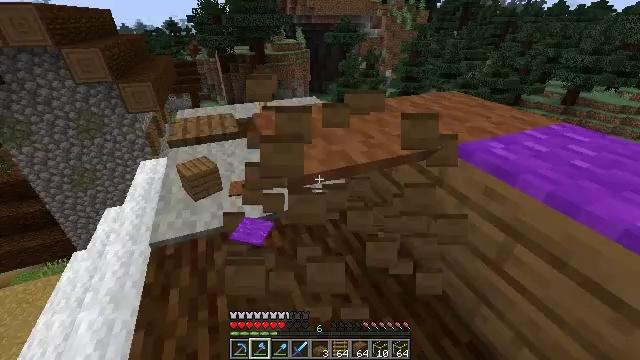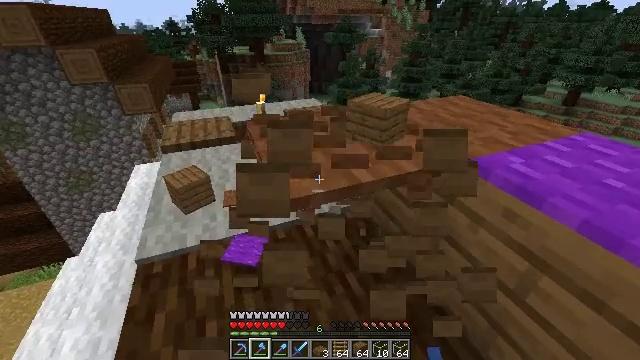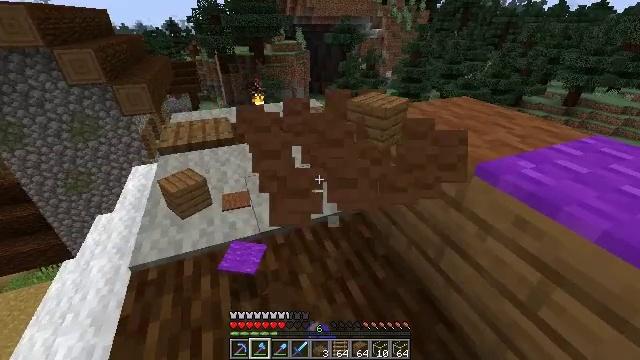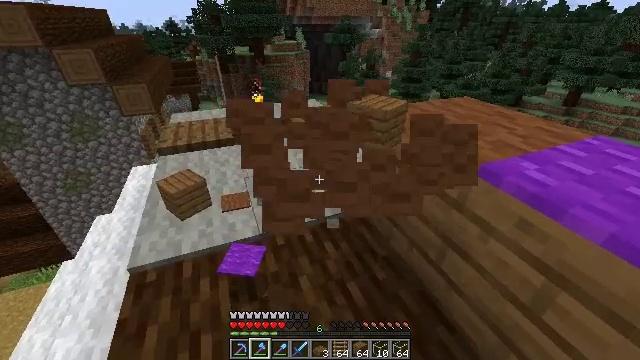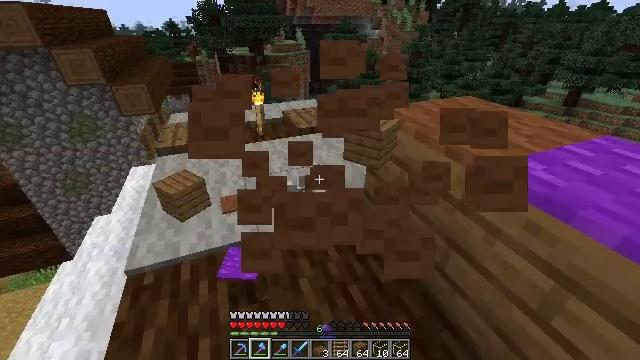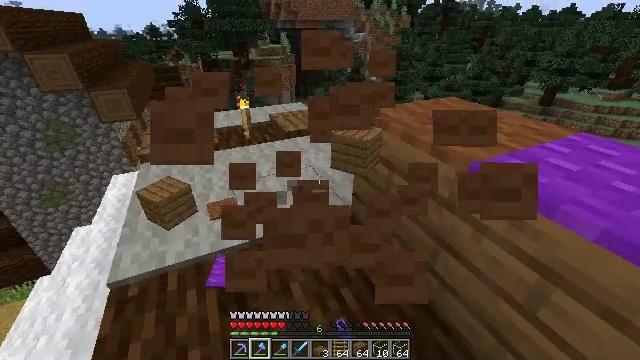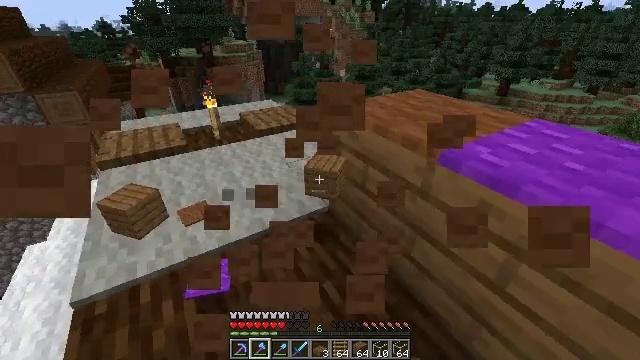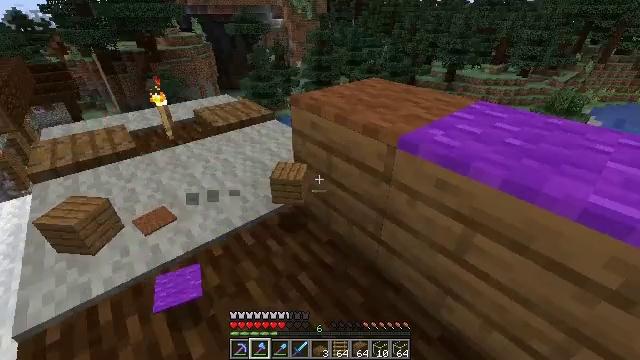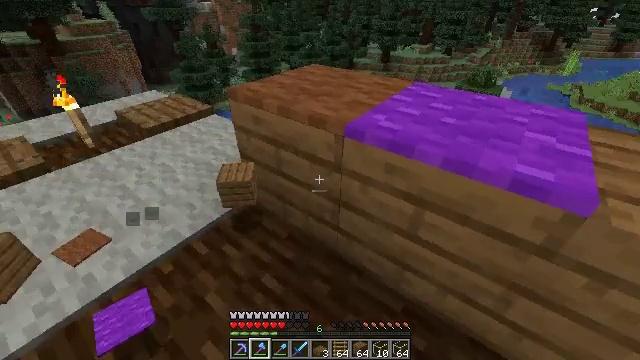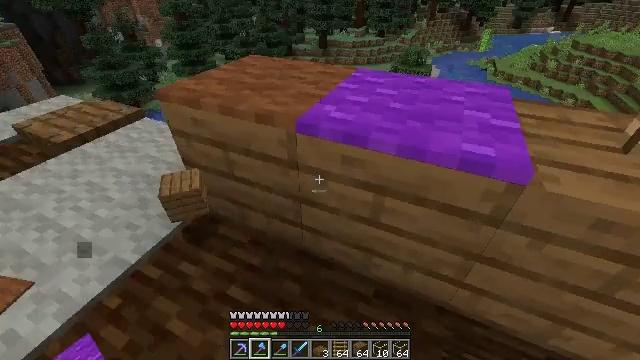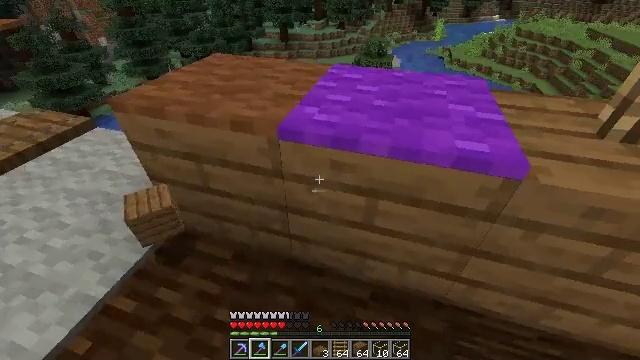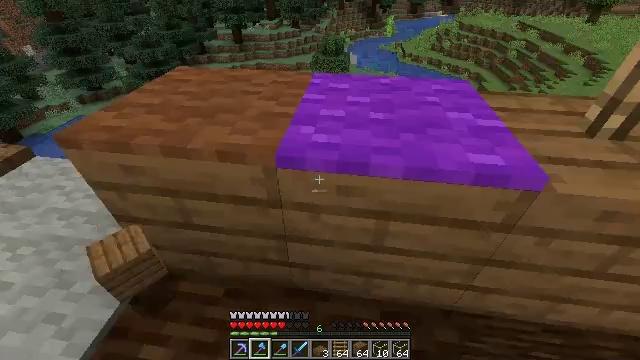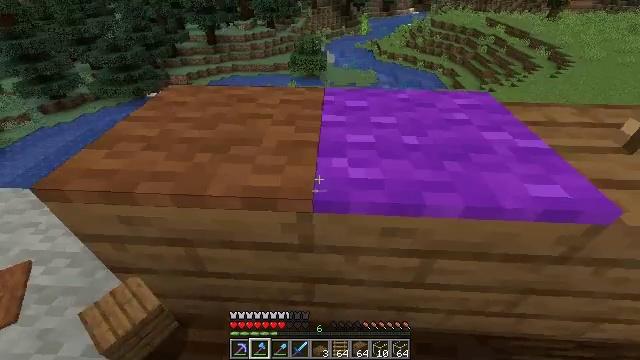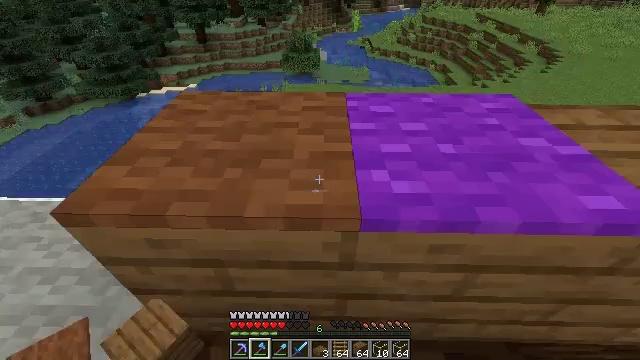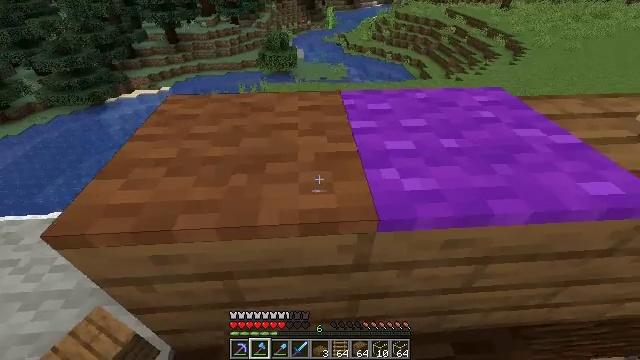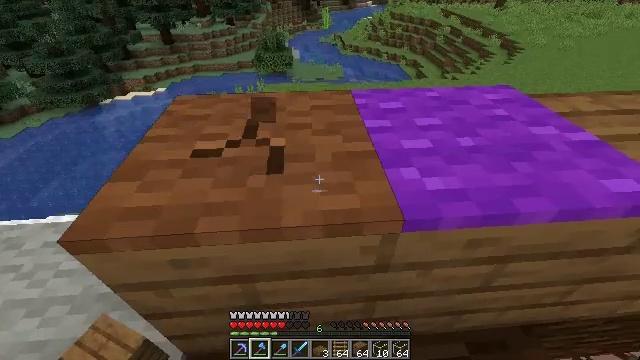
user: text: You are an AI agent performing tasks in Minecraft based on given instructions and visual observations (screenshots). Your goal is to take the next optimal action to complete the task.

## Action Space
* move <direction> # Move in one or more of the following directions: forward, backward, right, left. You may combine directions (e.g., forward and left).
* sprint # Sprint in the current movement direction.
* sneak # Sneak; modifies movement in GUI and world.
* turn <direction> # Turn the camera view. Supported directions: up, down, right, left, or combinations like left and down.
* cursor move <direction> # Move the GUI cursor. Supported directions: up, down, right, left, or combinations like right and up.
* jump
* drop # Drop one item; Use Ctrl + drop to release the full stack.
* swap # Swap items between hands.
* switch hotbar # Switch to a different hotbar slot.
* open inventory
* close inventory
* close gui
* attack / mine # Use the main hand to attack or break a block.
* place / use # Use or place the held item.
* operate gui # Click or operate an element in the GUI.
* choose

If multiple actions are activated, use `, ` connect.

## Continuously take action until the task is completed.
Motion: motion action
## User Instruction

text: Remove the brown carpet from the floor.
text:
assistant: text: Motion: attack / mine
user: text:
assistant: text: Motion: attack / mine
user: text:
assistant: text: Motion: attack / mine
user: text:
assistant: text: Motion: attack / mine
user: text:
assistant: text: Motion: turn right
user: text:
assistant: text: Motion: turn right
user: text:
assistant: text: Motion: turn right and down
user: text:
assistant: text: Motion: move forward, turn right and down
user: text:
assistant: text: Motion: move forward and move left, turn right and down
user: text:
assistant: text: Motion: move forward and move left, turn right and down
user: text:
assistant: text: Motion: move forward and move left, turn right
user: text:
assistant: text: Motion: move forward and move left, turn right
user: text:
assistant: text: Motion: move left, turn right
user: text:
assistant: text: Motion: turn right
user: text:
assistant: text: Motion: attack / mine
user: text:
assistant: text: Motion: attack / mine
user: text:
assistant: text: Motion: attack / mine
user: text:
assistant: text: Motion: attack / mine
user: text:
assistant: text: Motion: attack / mine
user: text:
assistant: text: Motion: attack / mine
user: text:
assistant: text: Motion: attack / mine
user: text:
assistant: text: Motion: attack / mine